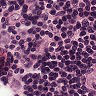
Metastatic tissue present: yes